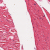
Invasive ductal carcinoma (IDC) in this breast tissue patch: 0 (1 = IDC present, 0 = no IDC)